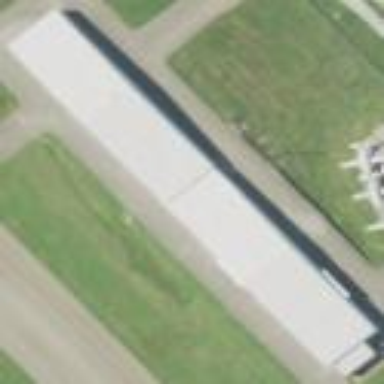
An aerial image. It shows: Hangar building located at airport.